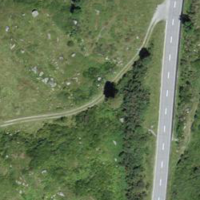
EUNIS habitat code: 31
Species observed at this site:
Ajuga pyramidalis